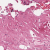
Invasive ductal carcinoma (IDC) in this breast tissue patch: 0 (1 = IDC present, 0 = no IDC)